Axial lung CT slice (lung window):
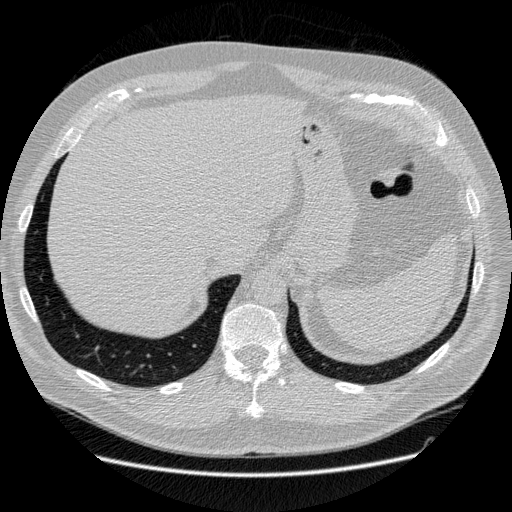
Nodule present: no